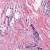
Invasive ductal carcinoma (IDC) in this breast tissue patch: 1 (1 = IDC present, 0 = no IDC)